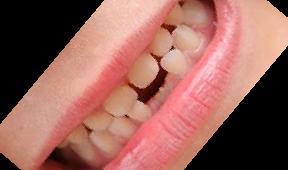
Condition: hypodontia